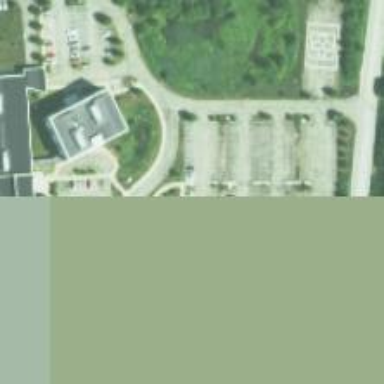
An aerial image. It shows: Hospital providing healthcare services.